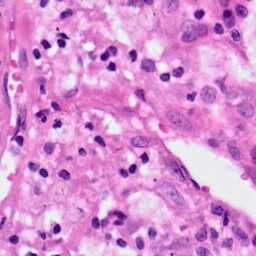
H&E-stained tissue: Lung